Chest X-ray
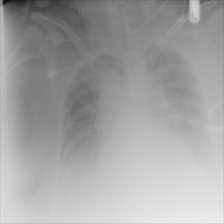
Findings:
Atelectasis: negative
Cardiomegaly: negative
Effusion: positive
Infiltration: negative
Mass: negative
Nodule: negative
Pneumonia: negative
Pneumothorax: negative
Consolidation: negative
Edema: negative
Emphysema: negative
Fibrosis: negative
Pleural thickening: negative
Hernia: negative